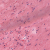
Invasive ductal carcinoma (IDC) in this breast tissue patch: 0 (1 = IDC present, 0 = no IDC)